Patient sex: M
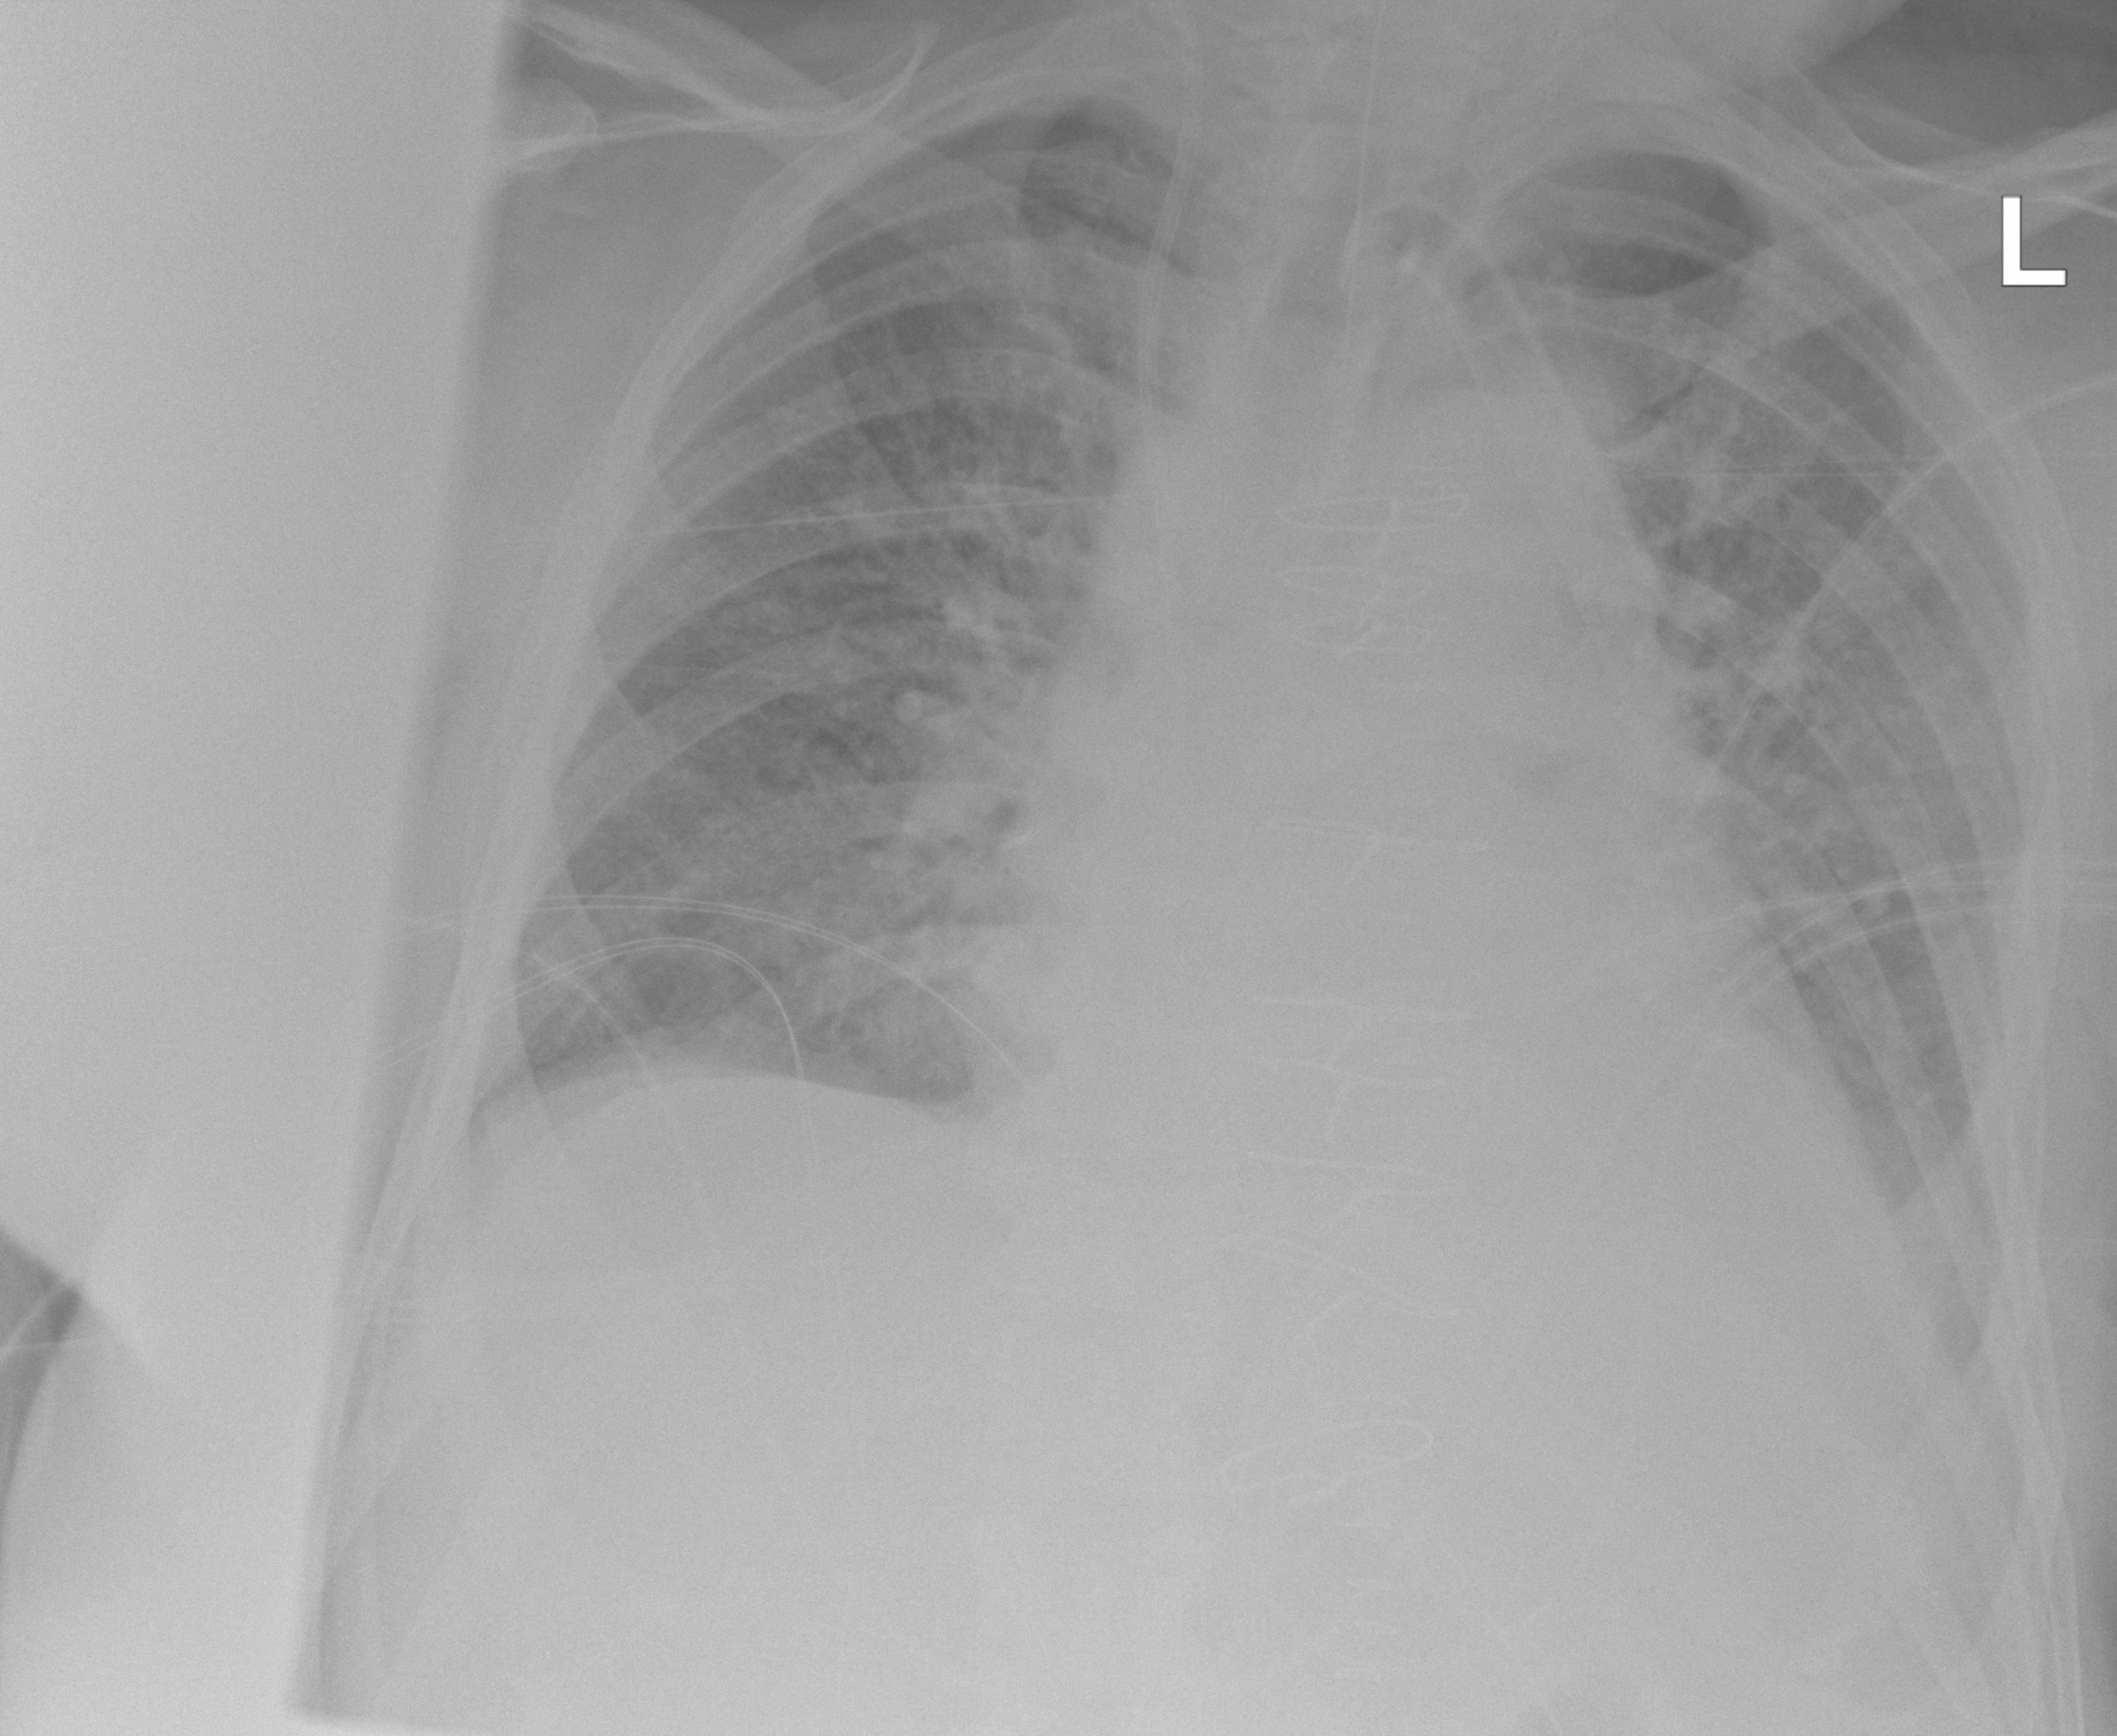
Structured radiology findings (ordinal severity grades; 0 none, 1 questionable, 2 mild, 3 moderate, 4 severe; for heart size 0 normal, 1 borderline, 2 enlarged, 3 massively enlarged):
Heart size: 2
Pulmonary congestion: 2
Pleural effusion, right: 0
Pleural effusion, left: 2
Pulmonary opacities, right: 0
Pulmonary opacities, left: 0
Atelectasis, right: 2
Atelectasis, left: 2